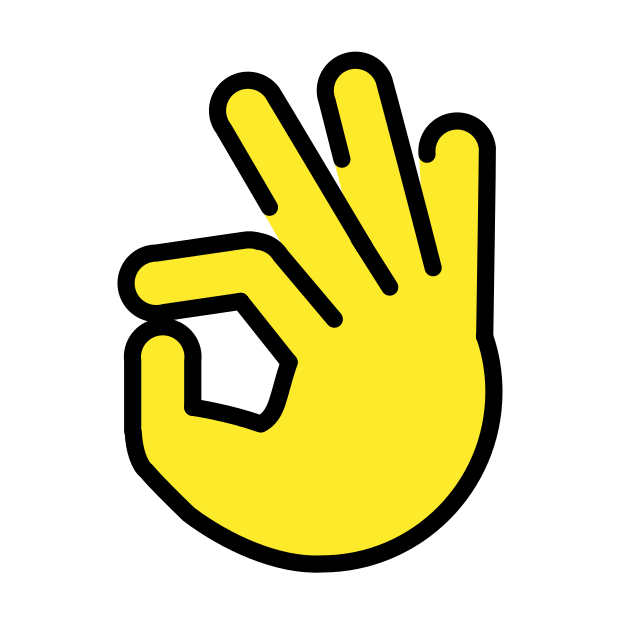
Emoji: 👌
Name: ok hand sign
Unicode: 0x1f44c